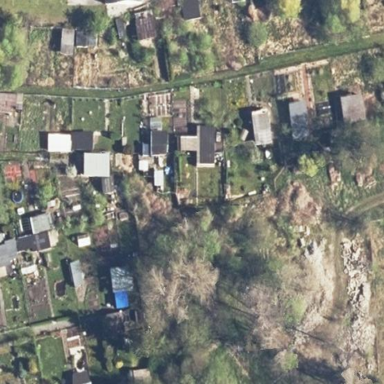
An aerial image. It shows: Area designated for allotments.